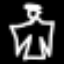
Label: angel